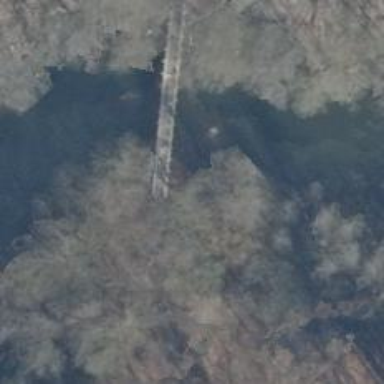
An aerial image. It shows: Path on bridge.